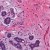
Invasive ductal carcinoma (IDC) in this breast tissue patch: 0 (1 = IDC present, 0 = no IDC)